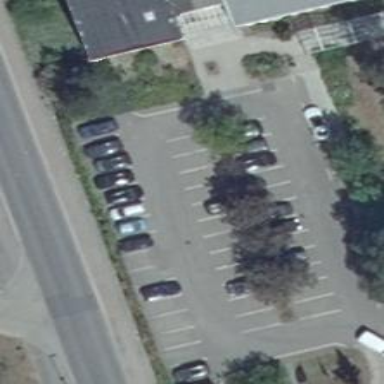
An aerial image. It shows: Road serving as parking aisle.